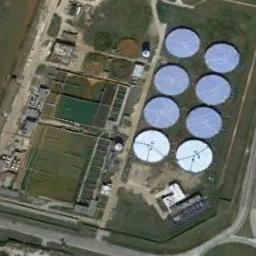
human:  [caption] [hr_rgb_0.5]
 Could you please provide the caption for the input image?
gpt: There are many white and blue storage tanks on the grass .

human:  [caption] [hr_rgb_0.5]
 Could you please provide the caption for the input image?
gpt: There are several rows of buildings next to these storage tanks .

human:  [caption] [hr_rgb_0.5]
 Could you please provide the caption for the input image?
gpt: The storage tanks are surrounded by grass .

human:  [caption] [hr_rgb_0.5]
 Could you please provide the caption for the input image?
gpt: There are several neatly arranged large oil storage tanks in the factory, And there are large lawns in the factory .

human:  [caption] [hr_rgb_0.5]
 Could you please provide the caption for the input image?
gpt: There are eight blue storage tanks on a green meadow .